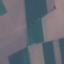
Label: AnnualCrop